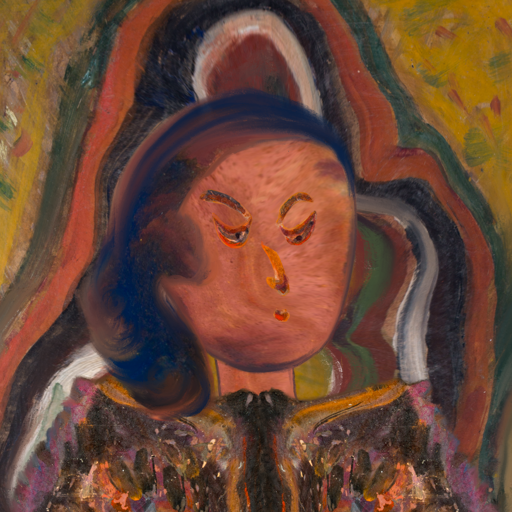
Background: AfterRaid, Head And Neck Side: Mother_And_Son_Mother, Face Side: Hypocrite, Bust: Gypsy_Queen, Hair Side: Mother_And_Son_Son, Head Accessory: Blank, Second Necklace: Blank, Necklace: Blank, Baby: Blank